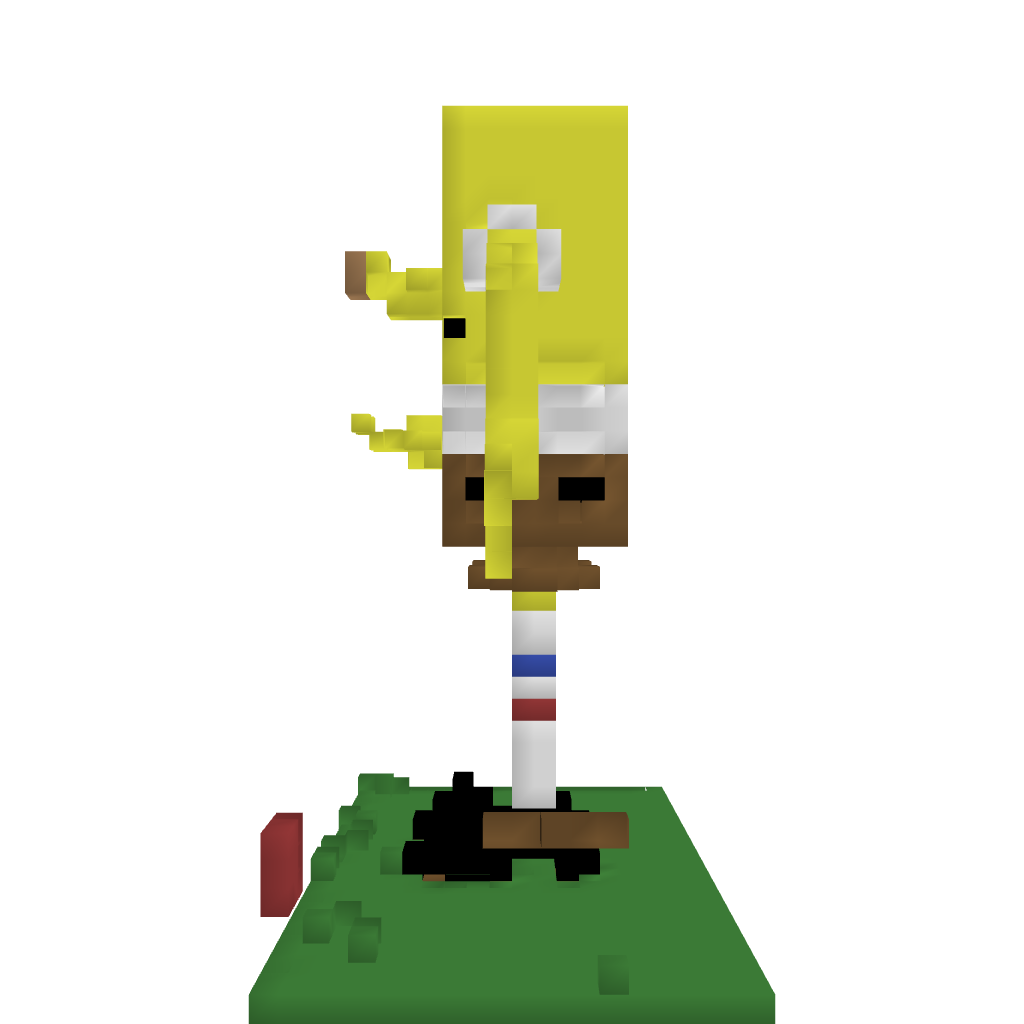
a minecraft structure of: Spongebob/Svampebob high quality